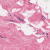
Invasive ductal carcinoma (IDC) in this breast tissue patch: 0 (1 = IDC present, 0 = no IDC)